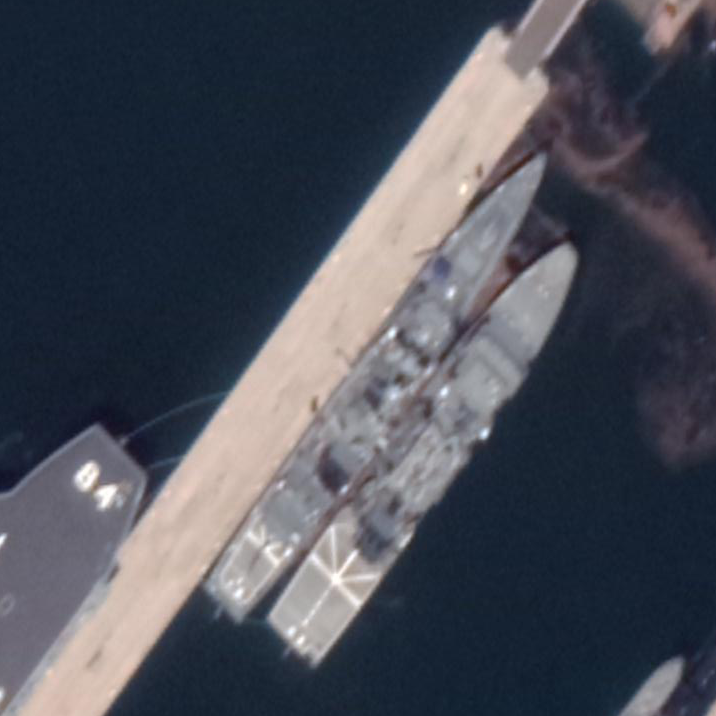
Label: cruiser